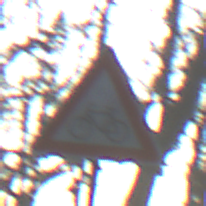
Verkehrszeichen: RadverkehrRechts
Umgebung: Outdoor, Nature
Tageszeit: SunriseSunset
Wetter: Clear
Licht: Natural
Jahreszeit: Winter
Kontrast: LowContrast